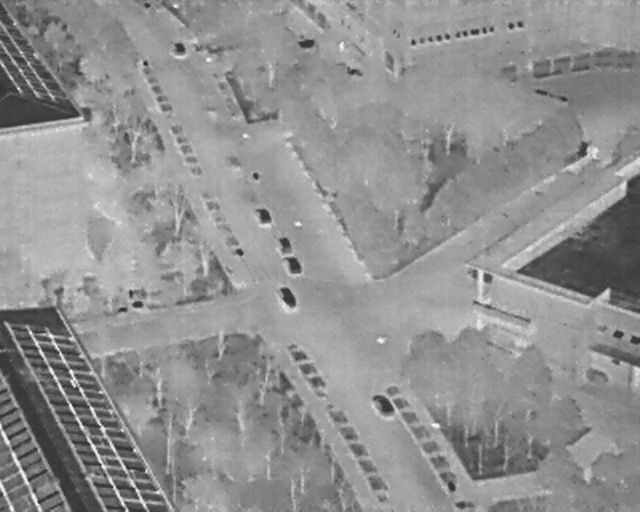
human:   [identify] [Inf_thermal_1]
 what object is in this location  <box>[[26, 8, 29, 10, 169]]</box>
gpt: <ref>1 small car at the top left</ref>

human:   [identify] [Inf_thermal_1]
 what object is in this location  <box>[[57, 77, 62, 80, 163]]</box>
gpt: <ref>1 small car at the bottom</ref>